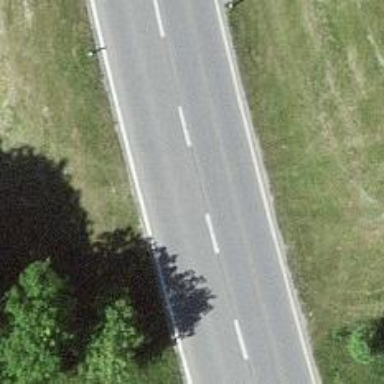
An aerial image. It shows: Primary highway.